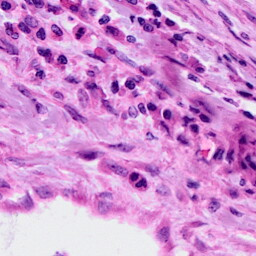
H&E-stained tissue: Cervix